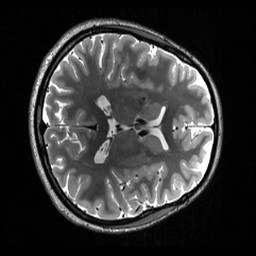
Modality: T2w
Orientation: axial
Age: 20
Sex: female
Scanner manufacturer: siemens
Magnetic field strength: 3 T
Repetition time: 3.2 s
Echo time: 0.566 s